Question: I have the following WPF controls.
'''
<Grid>
<Label Content="Report Generator" Margin="0,0,0,294"/>
<TextBox Name="FilePath" Width="300" Height="25" Margin="10,30,207,264"/>
<Button Width="75" Click="Browse" Margin="335,30,0,0" VerticalAlignment="Top" HorizontalAlignment="Left" Height="25" Content="Browse" />
<Button Width="75" Height="25" Click="Extract" Margin="432,30,0,0" VerticalAlignment="Top" HorizontalAlignment="Left" Content="Extract" />
<ProgressBar x:Name="ExtractBar" Margin="10,70,107,204"/>
<Label x:Name="FirstEntityCount" Content="Number of Type1 Entities: " Margin="0,191,0,98" />
<Label x:Name="SecondEntityCount" Content="Number of Type2 Entities: " Margin="0,226,0,65" />
</Grid>
'''
I've quickly thrown this together in Visual Studio 2012 designer. The target Framework is .Net 4.5 and this is a WPF Window. It's an addition to an existing solution.
The issue is that if I don't remove the 3rd and 4th margins (e.g. Margin="a,b,c,d", setting c and d to 0) and then specifying 'VerticalAlignment="Top"' and 'HorizontalAlignment="Left"' the controls are cropped.
See attached image below.
I can rectify this by setting the margins to be 0 and setting the alignments but I want to know why this happens by default? I literally have just dragged and dropped. The controls appear normal in Visual Studio 2012.
Running Windows 8 RTM.
My question isn't why the margins now work and why the didn't before (I get that they seem to be set so they crop the actual control itself); I'm merely asking why this complex IDE fluffs it all up... It's happened over 2 rebuilds...
From what I remember, it also happens in Expression Blend. I'll double check.
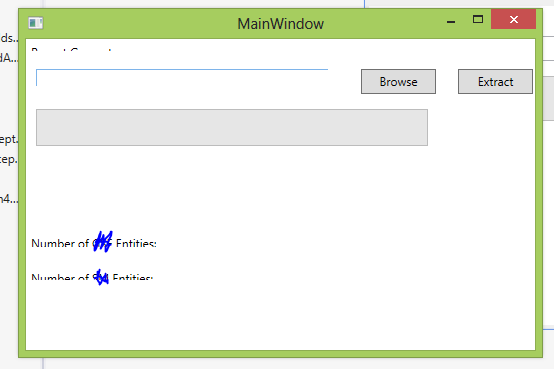
Answer: When you drag and drop from the designer, whether it be in Visual Studio or Expression blend, the designer will attempt to place the element in the location the control was dropped on the designer surface. When the designer places the element, margins are used to position the control relative to the containing element.
What is typically done when dragging controls onto the design surface is to reset the margins. In Blend and VS, you can reset any attribute to their default settings by clicking the little square in the properties and selecting reset.
Agreed that the setting of the margins by the designer is a bit of an annoyance; though, not really sure of how else this would be handled when using a visual designer to drag and drop.
Personally, I tend to switch between hand written XAML and the designer; lately, I've been using Blend much more since it can control the placement of nearly any element in the XAML by using the objects and timeline panel.
On a side note, to clean up the Blend XAML madness, install the <URL> extension for Visual Studio.